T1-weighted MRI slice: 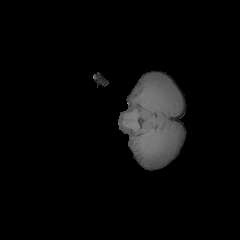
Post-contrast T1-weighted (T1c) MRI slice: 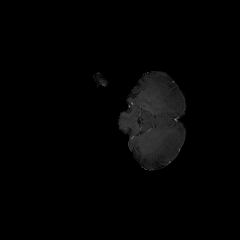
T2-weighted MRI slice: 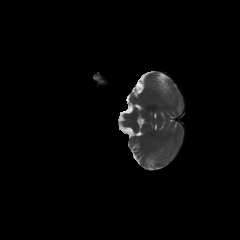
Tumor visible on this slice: no